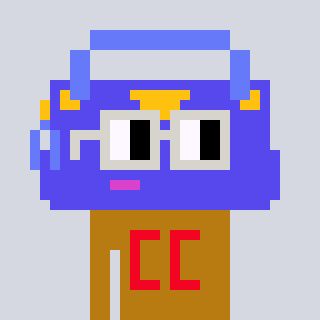
a pixel art character with square light gray glasses, a bag-shaped head and a gold-colored body on a cool background